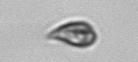
Label: Cryptophyta